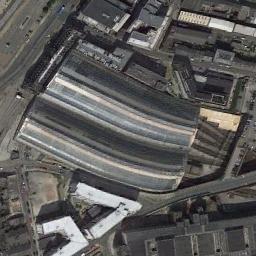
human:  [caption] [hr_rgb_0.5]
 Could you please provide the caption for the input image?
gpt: There are many buildings of different shapes beside the railway station .

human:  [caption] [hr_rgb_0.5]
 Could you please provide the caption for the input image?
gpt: The railway station is next to some buildings .

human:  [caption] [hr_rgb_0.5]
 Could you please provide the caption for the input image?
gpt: There is a fully equipped railway station in the city .

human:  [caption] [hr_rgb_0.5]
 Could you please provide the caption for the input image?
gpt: The railway station has some railways and a big building and some other buildings are next to the railway station .

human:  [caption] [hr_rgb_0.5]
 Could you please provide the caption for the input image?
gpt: There are some buildings around the railway station .